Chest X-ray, PA view. Patient: 33 years old, sex F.
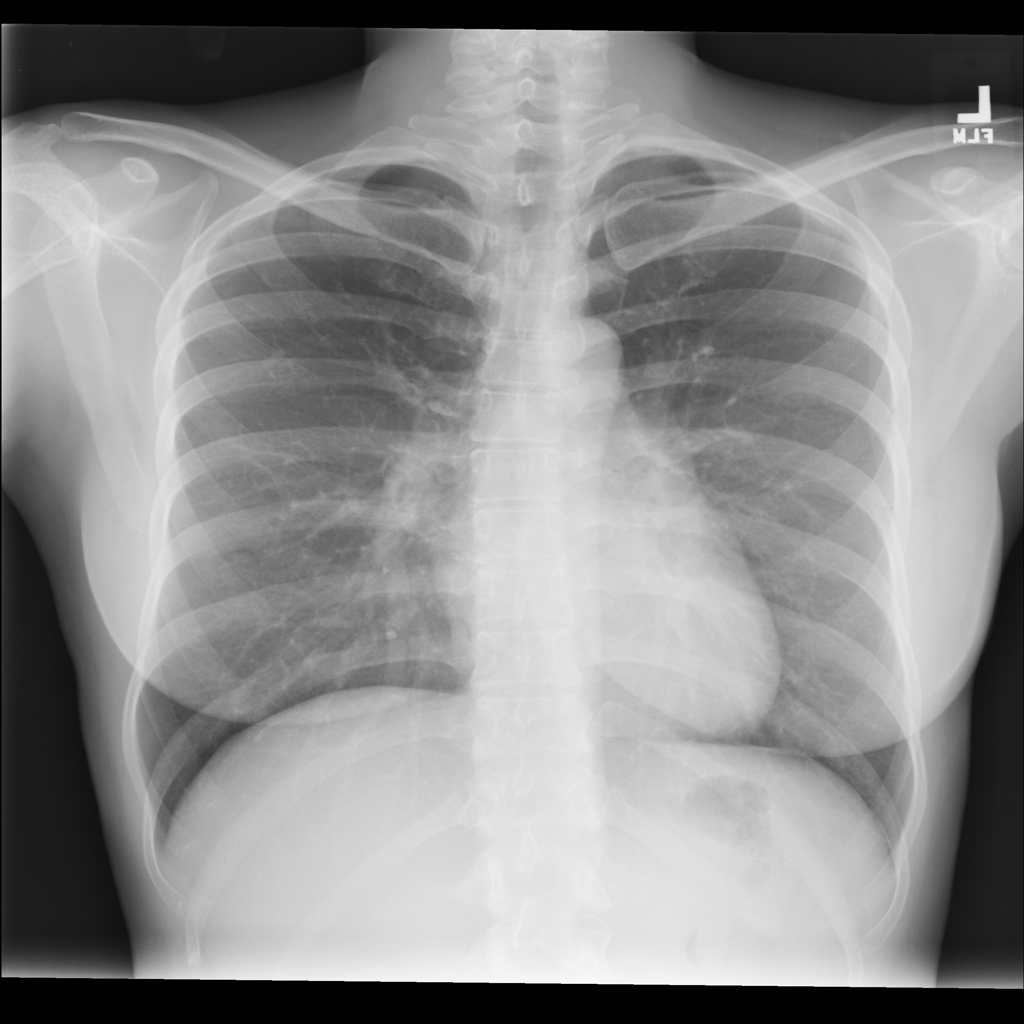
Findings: No Finding